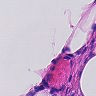
Metastatic tissue present: no